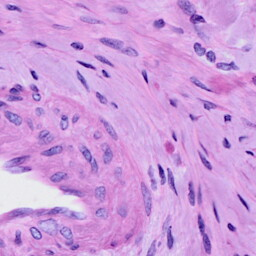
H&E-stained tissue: Cervix